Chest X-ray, AP view. Patient: 31 years old, sex F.
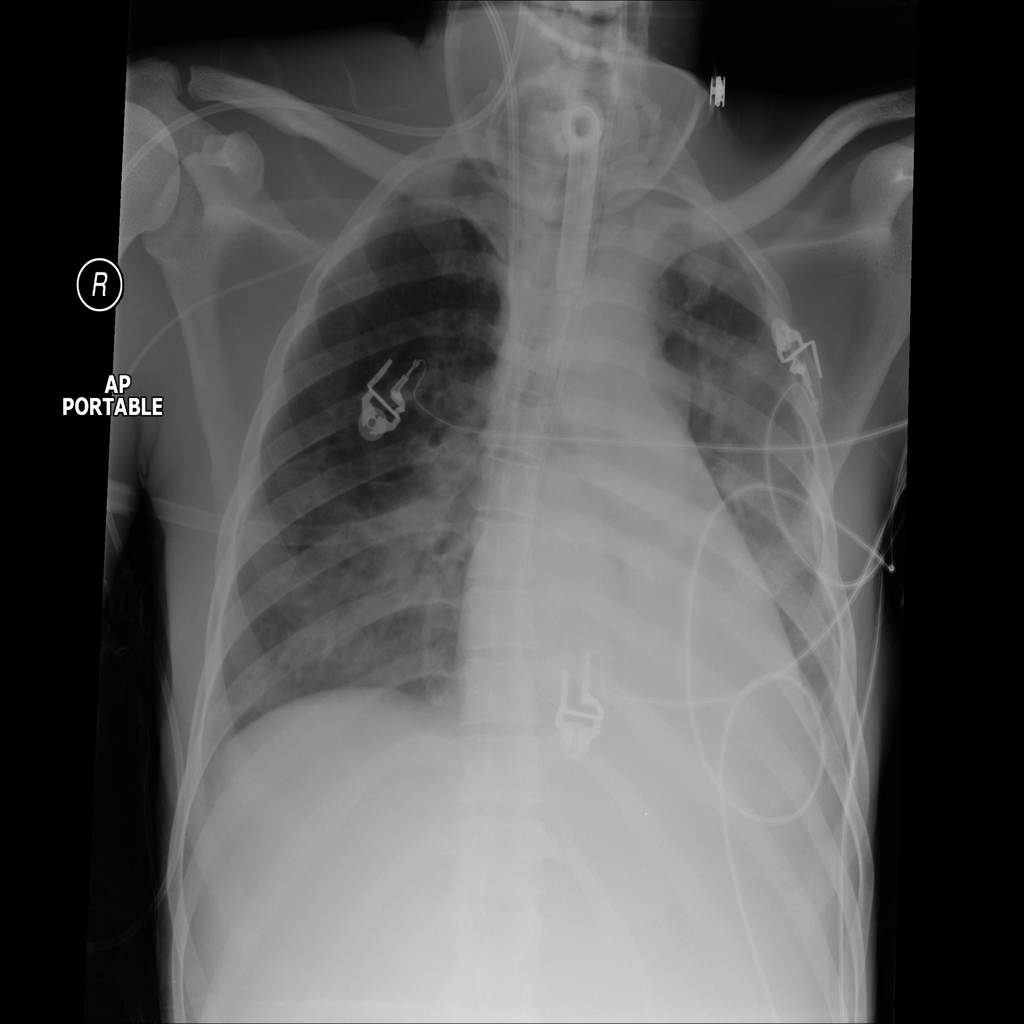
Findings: Infiltration